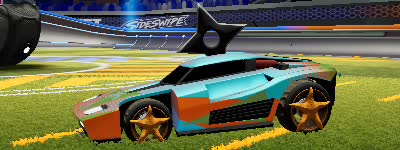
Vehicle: breakout